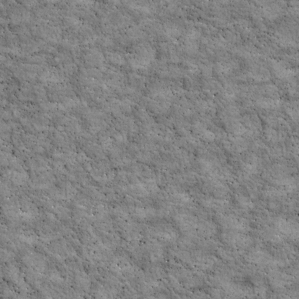
Label: non_frost